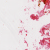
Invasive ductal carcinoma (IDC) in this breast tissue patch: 0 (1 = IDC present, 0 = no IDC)